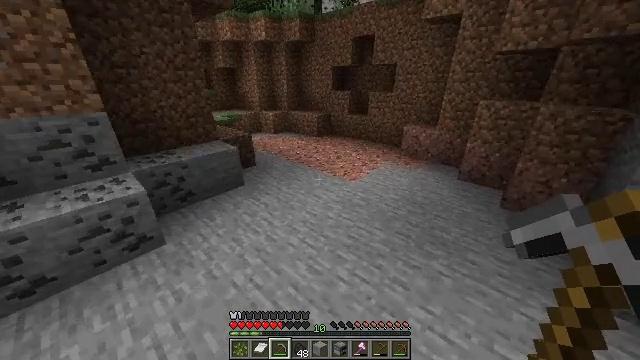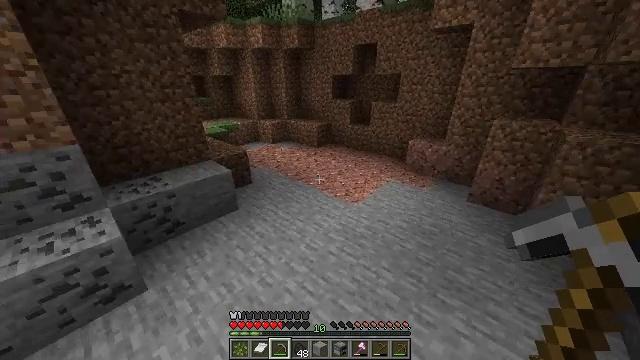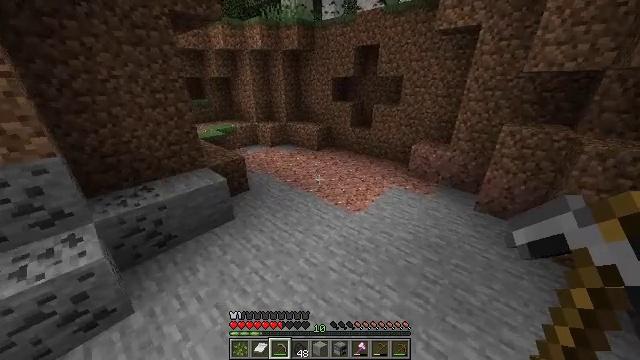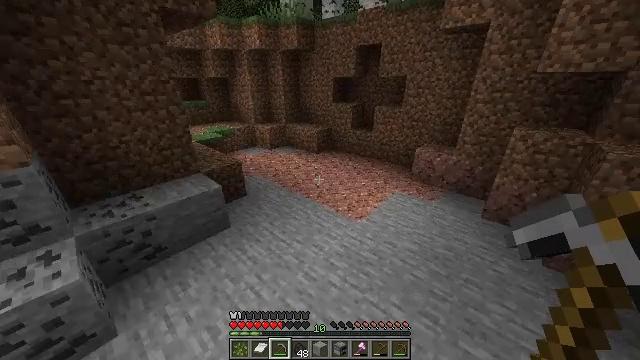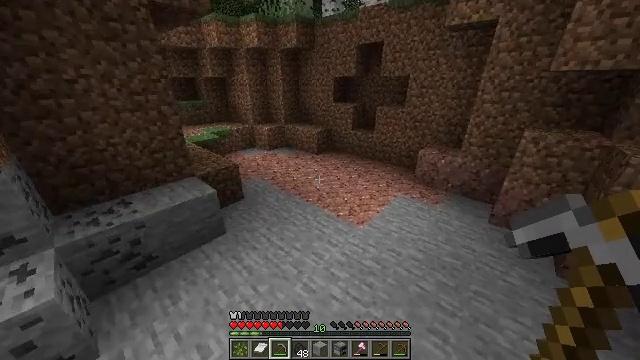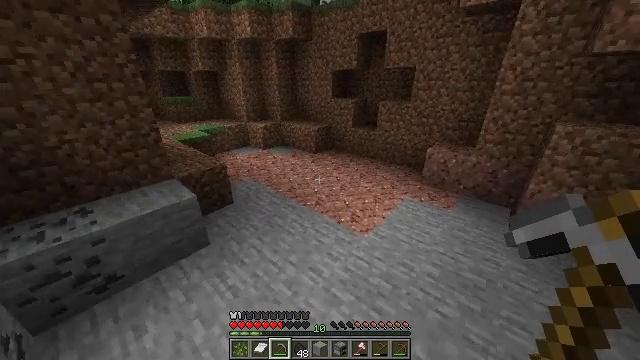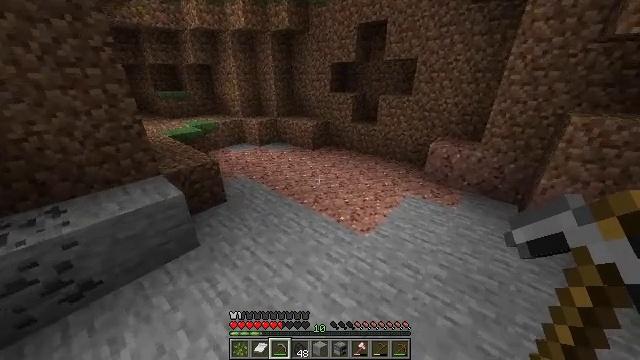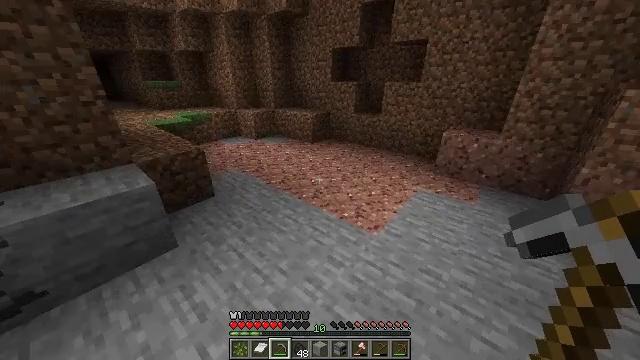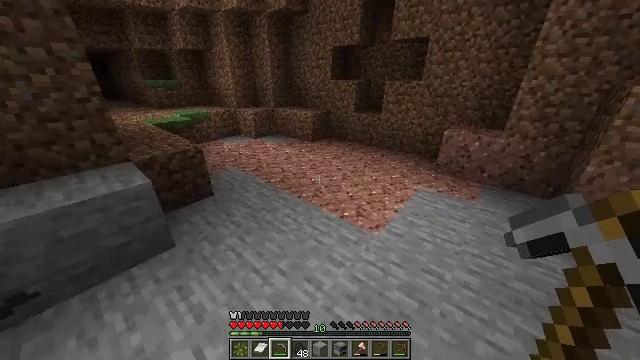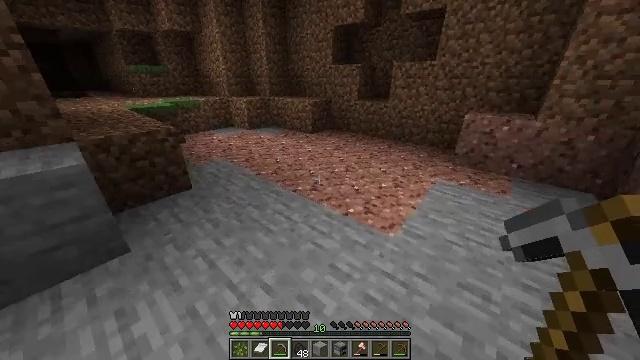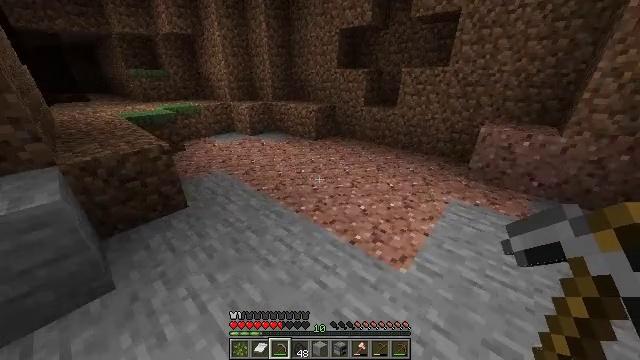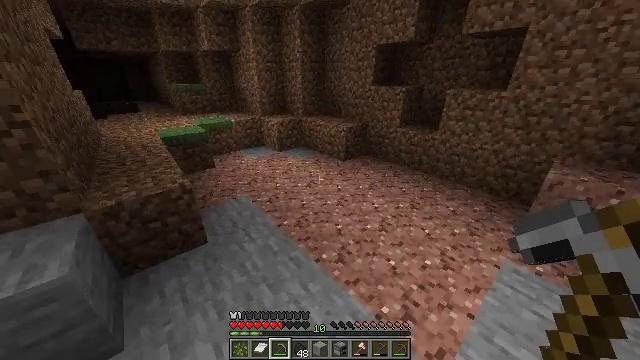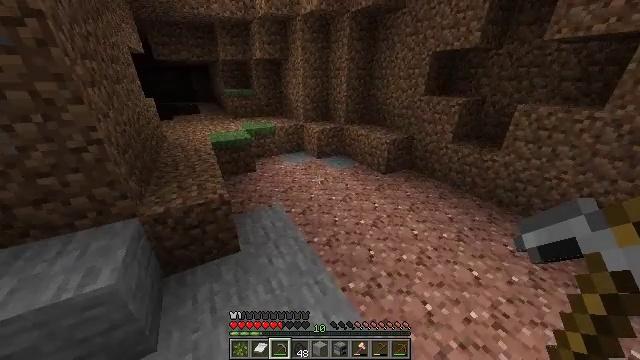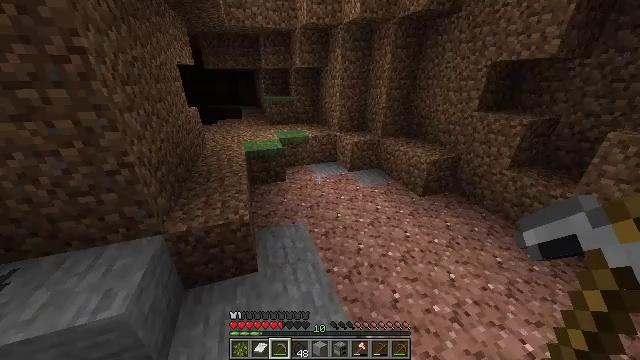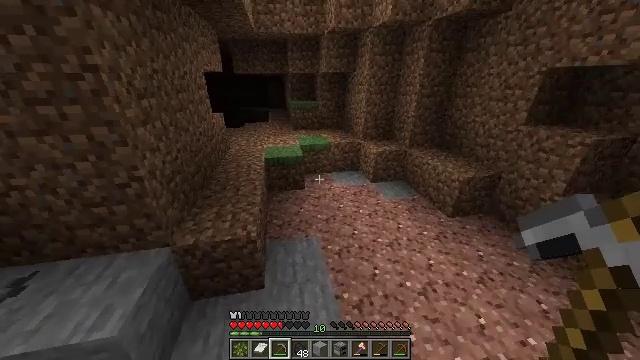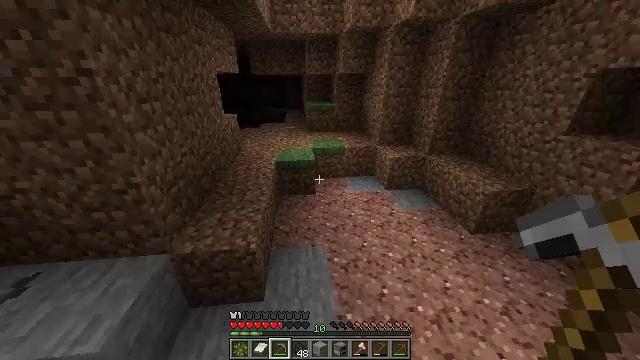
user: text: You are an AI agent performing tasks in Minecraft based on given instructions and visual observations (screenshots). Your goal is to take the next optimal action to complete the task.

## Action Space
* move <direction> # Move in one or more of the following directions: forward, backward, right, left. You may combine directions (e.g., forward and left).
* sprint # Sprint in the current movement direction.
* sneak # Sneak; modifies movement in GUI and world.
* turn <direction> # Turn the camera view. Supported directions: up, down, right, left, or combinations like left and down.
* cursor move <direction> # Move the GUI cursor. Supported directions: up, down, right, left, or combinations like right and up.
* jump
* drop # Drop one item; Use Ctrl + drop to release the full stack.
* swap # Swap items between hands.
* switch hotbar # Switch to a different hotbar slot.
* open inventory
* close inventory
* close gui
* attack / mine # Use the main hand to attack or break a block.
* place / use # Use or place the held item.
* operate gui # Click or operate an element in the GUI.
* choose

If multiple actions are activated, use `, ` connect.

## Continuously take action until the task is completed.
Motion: motion action
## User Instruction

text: Left click on the crafting table
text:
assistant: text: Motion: move forward, sprint, jump
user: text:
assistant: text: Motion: move forward, sprint, jump
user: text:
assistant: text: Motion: move forward, jump
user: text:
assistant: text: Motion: move forward, jump
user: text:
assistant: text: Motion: move forward, jump
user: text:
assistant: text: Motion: move forward, jump
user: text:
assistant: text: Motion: move forward, jump
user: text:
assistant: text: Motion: move forward, jump
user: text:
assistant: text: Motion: move forward, sprint, jump
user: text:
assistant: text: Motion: move forward, sprint, turn left, jump
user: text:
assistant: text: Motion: move forward, sprint, turn left, jump
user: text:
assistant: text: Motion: move forward, sprint, turn left, jump
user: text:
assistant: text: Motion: move forward, turn left, jump
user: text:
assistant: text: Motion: move forward, turn left, jump
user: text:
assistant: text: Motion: move forward, turn left, jump
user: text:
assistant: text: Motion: move forward and move right, turn left, jump
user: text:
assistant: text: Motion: move forward and move right, turn left, jump
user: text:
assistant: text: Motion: move forward and move right, turn left, jump
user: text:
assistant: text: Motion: move forward and move right, turn left and up, jump
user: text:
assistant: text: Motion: move forward and move right, sprint, turn left, jump
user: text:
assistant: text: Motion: move forward and move right, sprint, turn left, jump
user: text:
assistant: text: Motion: move forward and move right, sprint, turn left, jump
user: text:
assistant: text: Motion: move forward and move right, sprint, turn left, jump
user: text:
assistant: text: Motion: move forward and move right, sprint, jump
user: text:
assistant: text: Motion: move forward, jump
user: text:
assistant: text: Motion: move forward, jump
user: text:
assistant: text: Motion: move forward, jump
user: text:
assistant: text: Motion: move forward, jump
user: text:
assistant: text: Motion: move forward, jump
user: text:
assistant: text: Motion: move forward, jump